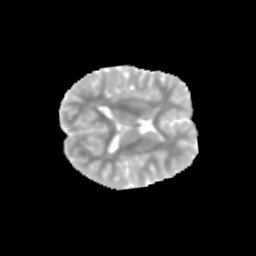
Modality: MD
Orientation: axial
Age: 11
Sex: female
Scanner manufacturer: siemens
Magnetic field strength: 3 T
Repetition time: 3.8 s
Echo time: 0.07 s